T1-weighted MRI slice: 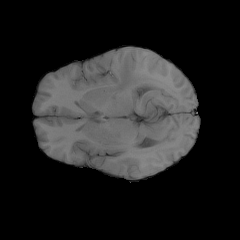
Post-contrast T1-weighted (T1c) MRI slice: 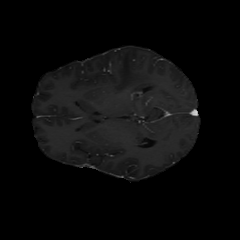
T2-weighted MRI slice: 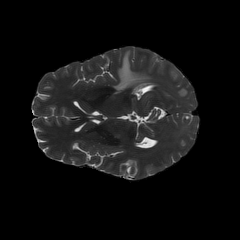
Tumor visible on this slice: yes